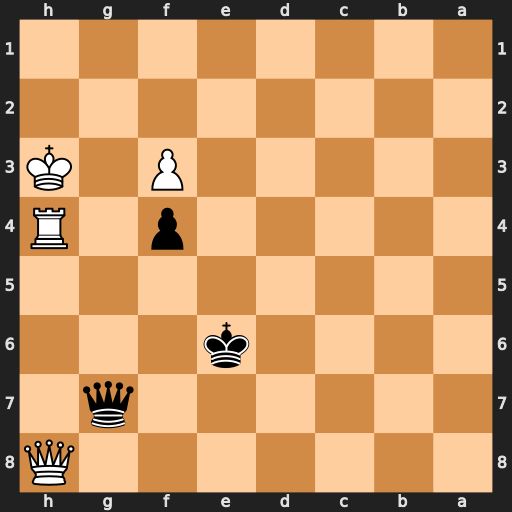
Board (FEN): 7Q/6q1/4k3/8/5p1R/5P1K/8/8
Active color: b
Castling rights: -
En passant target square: -
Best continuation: Qg3#